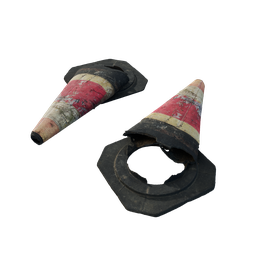
Label: tools